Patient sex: F
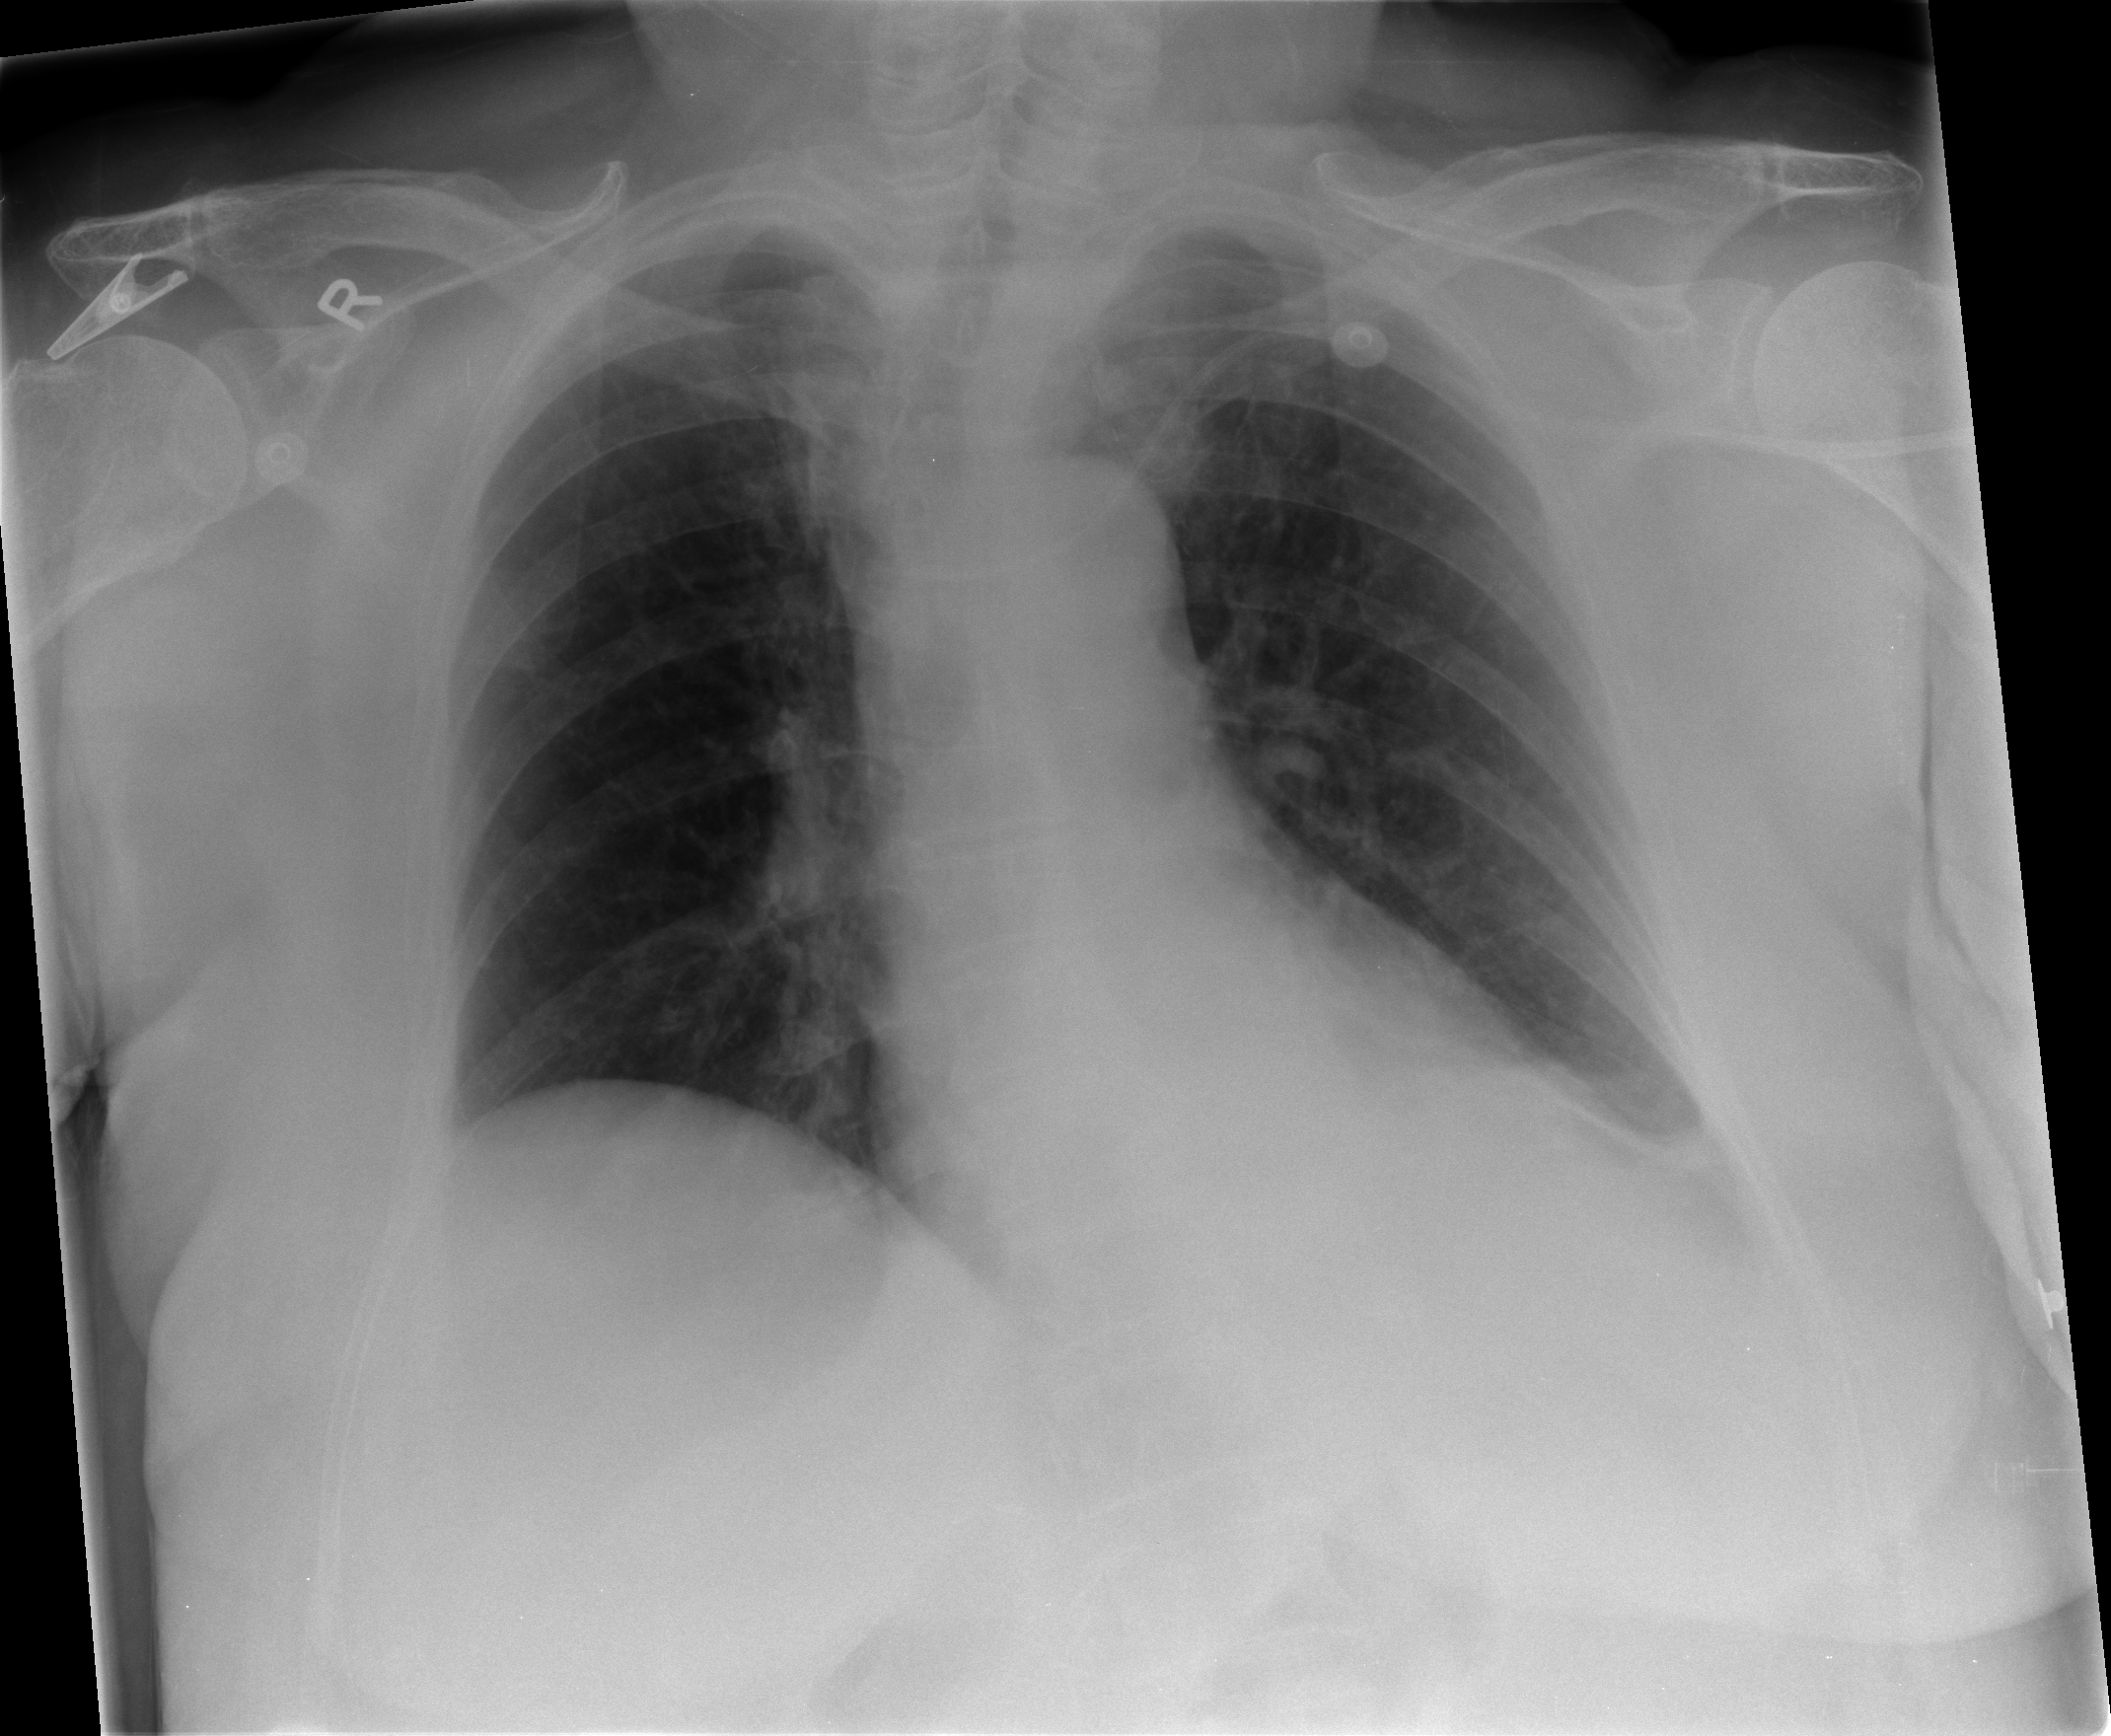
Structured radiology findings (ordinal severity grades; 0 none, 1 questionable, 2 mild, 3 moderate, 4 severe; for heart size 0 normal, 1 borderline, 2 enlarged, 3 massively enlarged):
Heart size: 0
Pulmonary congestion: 0
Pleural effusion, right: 0
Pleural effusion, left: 1
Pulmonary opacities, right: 0
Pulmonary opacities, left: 0
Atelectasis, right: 0
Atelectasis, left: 1